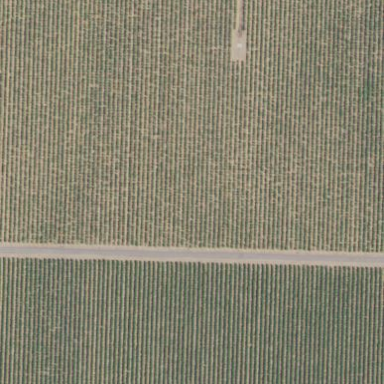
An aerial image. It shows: Vineyard with grape crops.